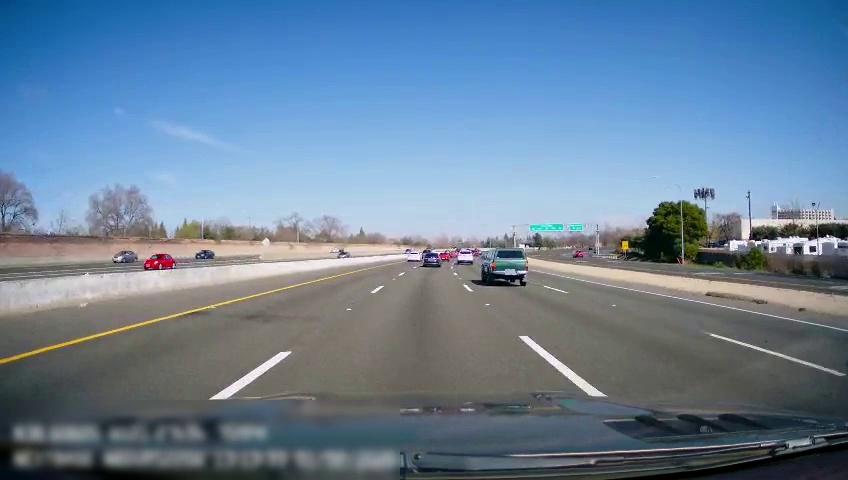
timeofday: Day
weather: Sunny
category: Drivable Space
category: Vehicles | Car
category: Vehicles | Car
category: Vehicles | Car
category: Vehicles | Car
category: Drivable Space
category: Drivable Space
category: Vehicles | SUV
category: Vehicles | Truck
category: Vehicles | Car
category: Vehicles | SUV
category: Vehicles | Car
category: Vehicles | Car
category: Lanes | Opposite Lane
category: Lanes | Opposite Lane
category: Lanes | Opposite Lane
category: Lanes | Alternate Lane
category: Lanes | Alternate Lane
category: Lanes | Alternate Lane
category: Lanes | Current Lane
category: Lanes | Current Lane
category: Lanes | Alternate Lane
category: Traffic | Signs
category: Traffic | Signs